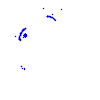
Particle: proton